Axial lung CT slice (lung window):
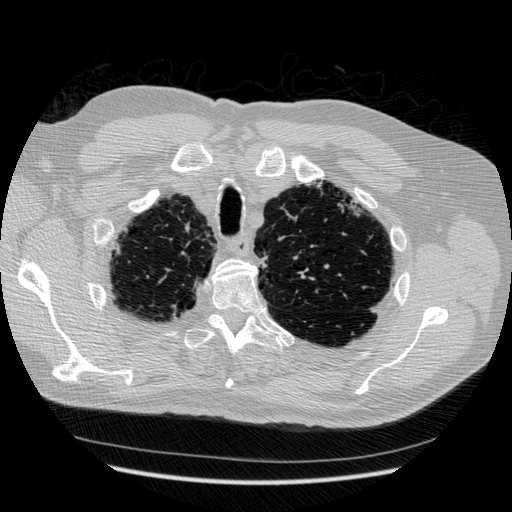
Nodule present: no